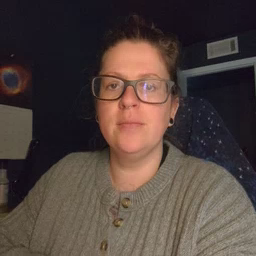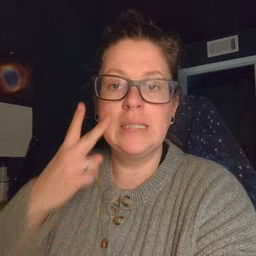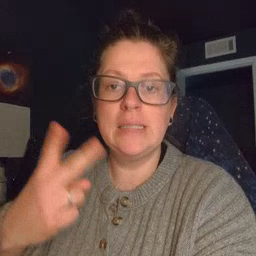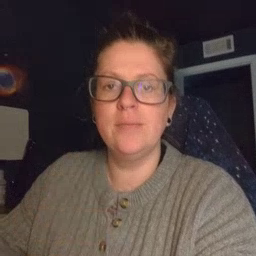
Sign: see